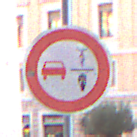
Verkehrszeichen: VerbotUeberholenEinspurigeFahrzeuge
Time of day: SunriseSunset
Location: Outdoor (Urban)
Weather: Clear
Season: NotSpecified
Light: Natural